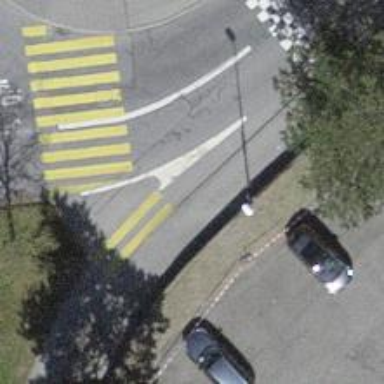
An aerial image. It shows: Uncontrolled zebra crossing with notable zebra markings.